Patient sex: M
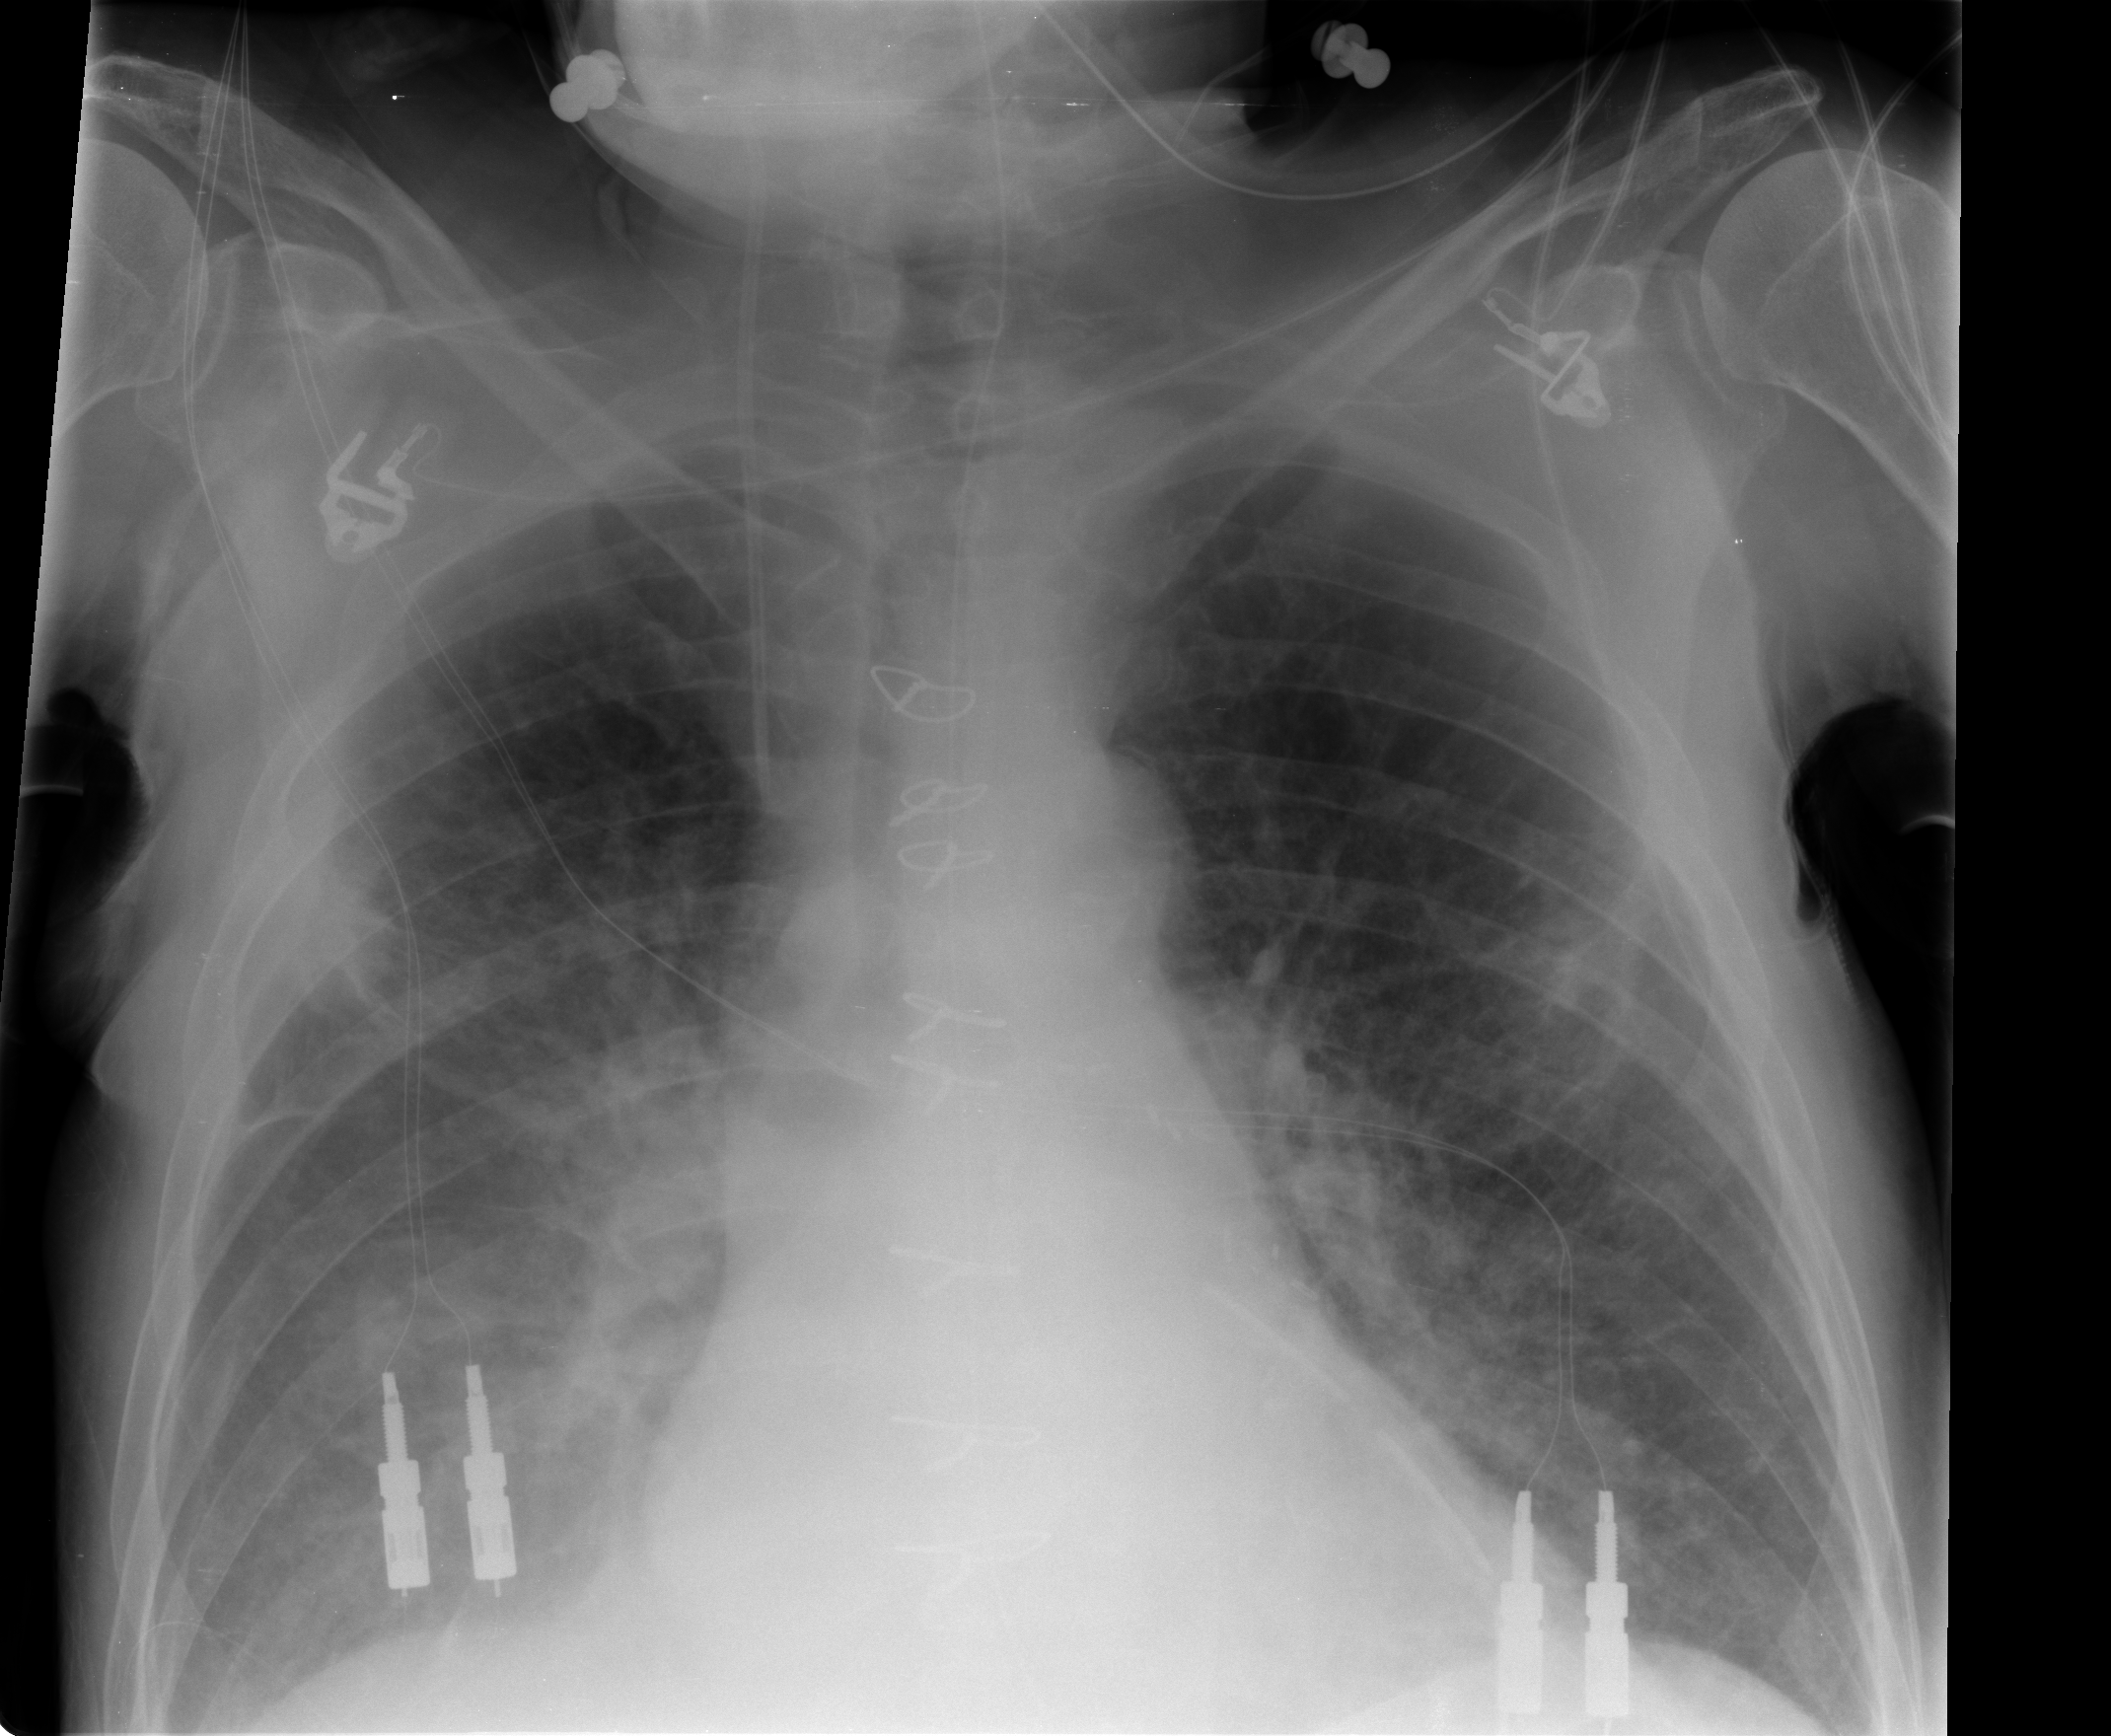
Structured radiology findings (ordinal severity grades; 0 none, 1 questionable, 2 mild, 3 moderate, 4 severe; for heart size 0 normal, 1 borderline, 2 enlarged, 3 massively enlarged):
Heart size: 0
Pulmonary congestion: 2
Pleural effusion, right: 2
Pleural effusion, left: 0
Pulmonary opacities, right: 2
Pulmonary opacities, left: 0
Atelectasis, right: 2
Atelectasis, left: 2